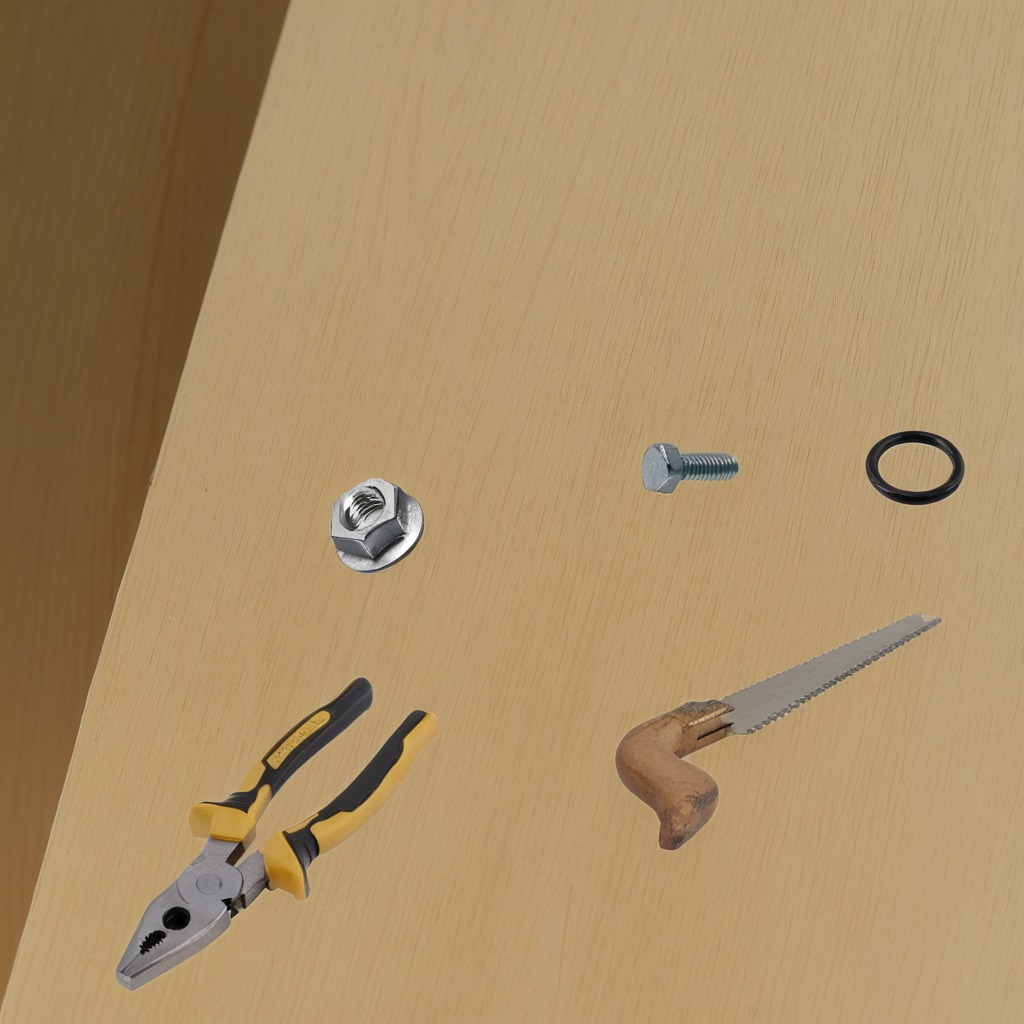
A rubber O'ring, metal machine screw, pair of pliers, handheld metal saw, and metal nut are lying on the plywood surface.